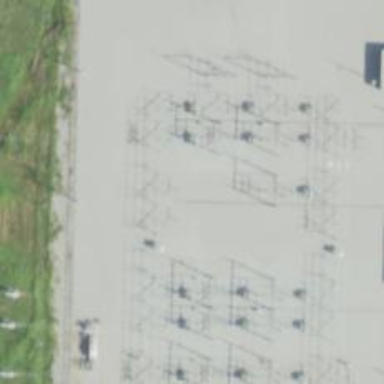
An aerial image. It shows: Switch used for power control.